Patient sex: F
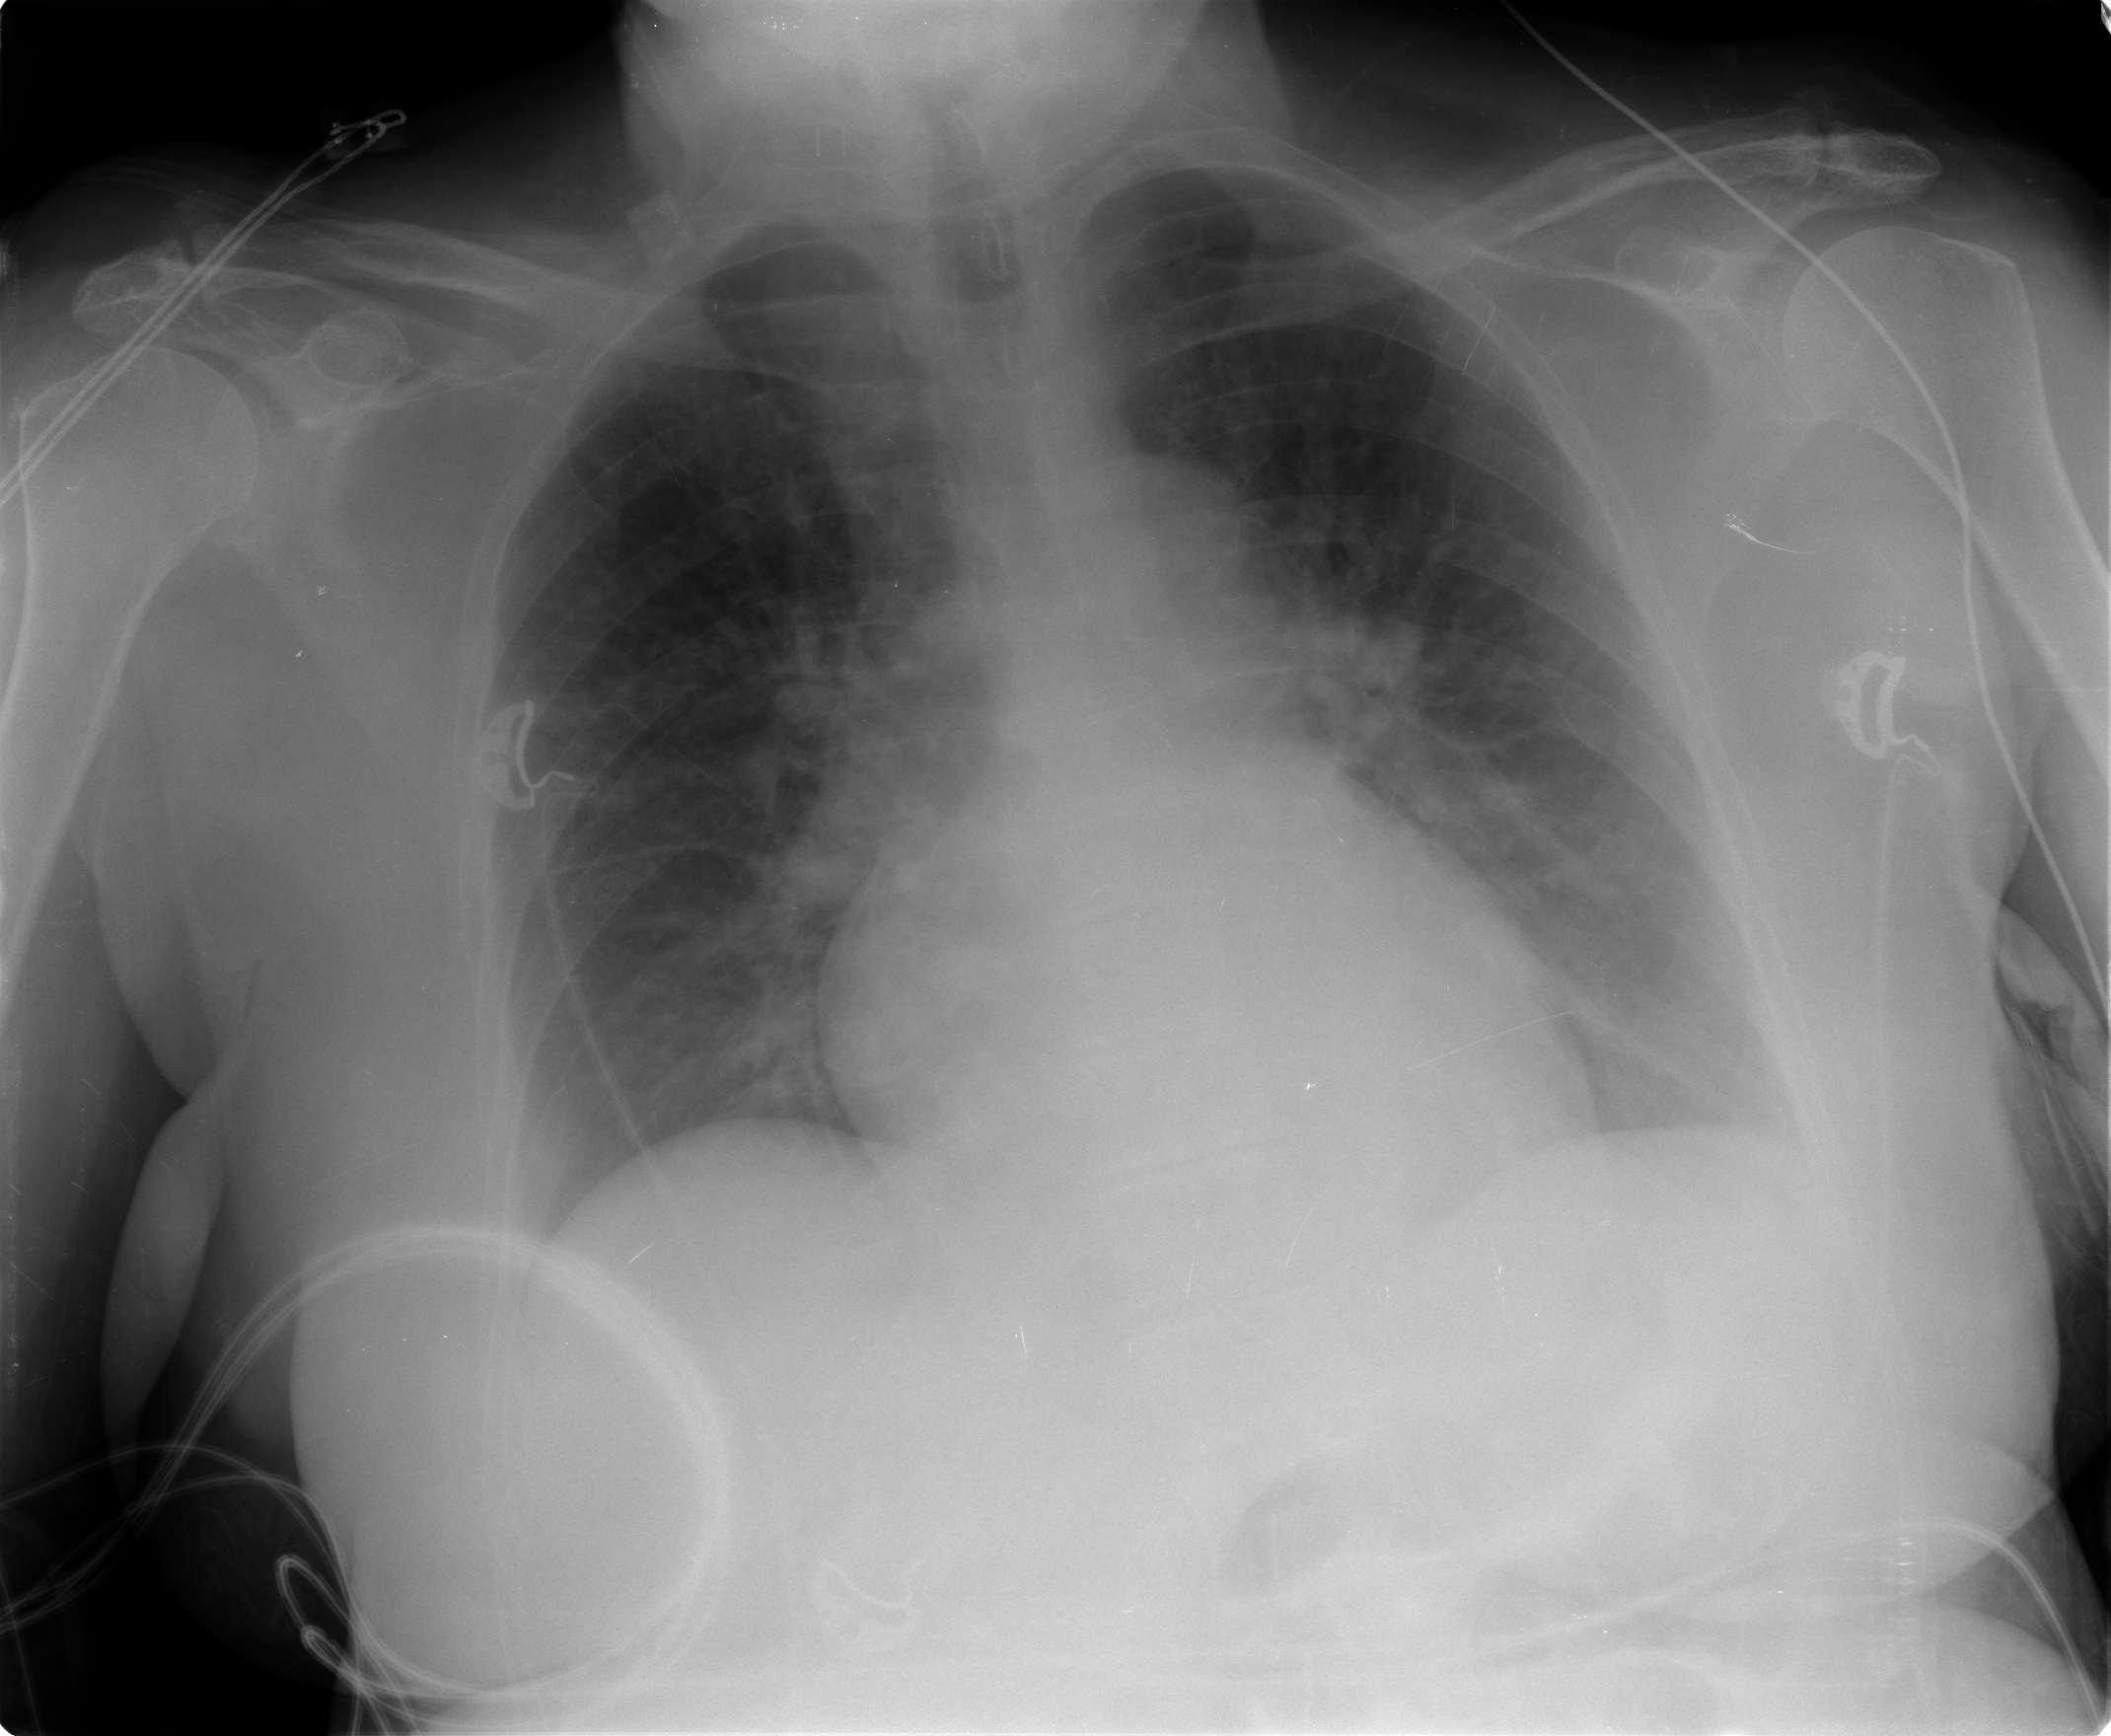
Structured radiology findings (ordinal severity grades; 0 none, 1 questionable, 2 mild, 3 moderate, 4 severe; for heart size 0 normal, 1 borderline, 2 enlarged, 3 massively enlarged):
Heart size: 0
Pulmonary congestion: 3
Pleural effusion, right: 0
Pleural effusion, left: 2
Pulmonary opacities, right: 2
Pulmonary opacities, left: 2
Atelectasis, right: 2
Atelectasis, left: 2